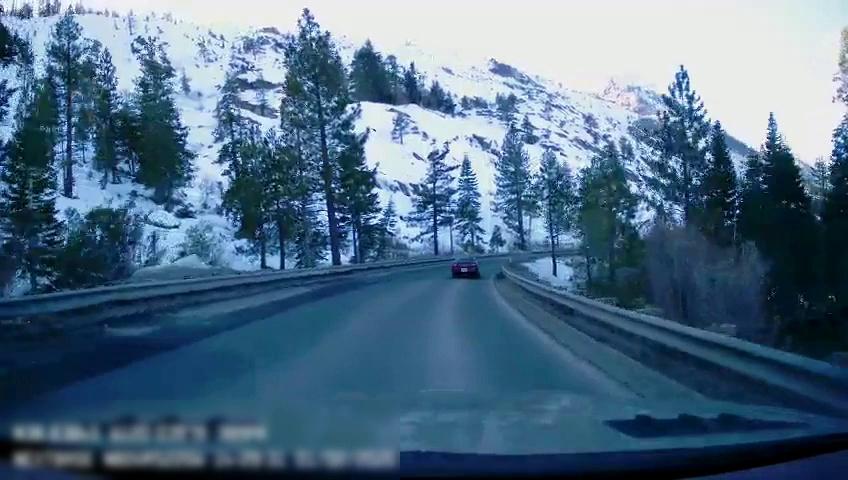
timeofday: Day
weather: Sunny
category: Drivable Space
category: Vehicles | Car
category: Lanes | Current Lane